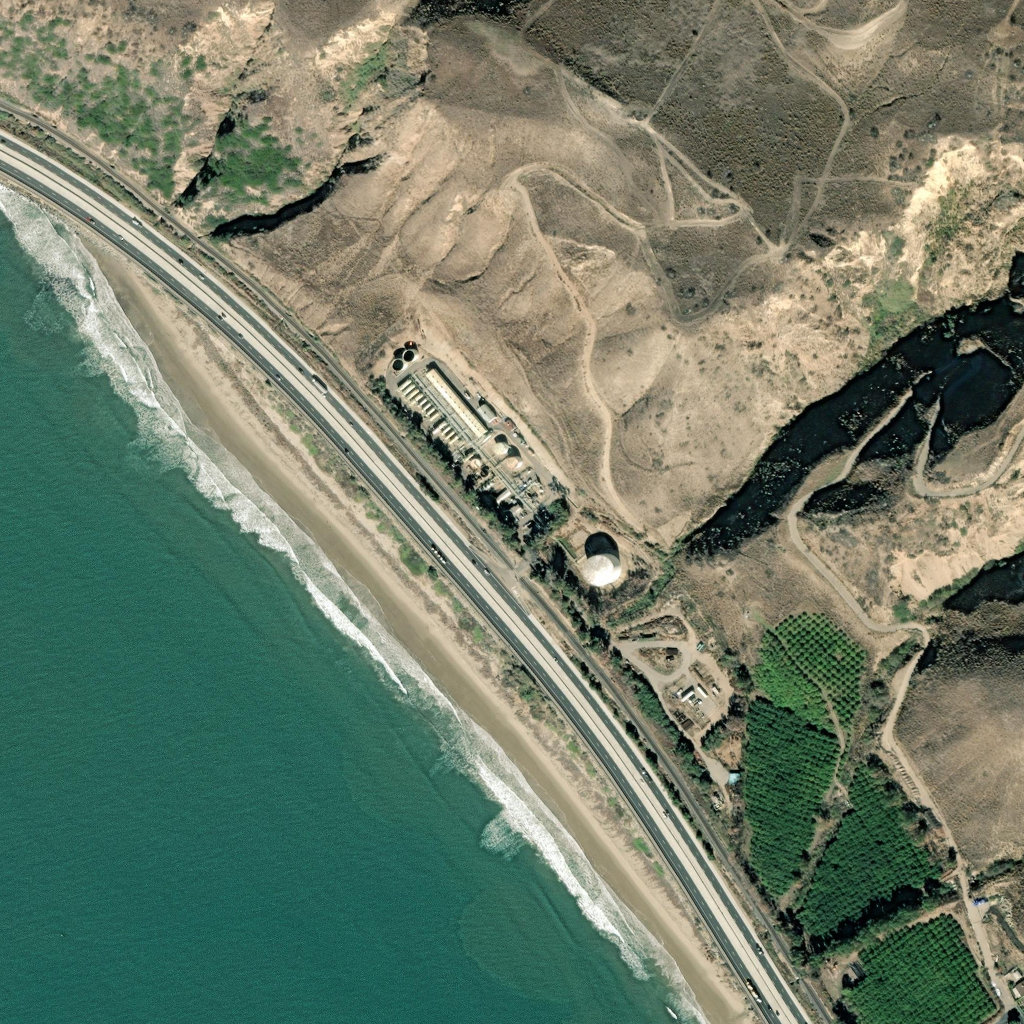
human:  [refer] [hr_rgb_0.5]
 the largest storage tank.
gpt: <box>[[56, 53, 60, 57, 0]]</box>